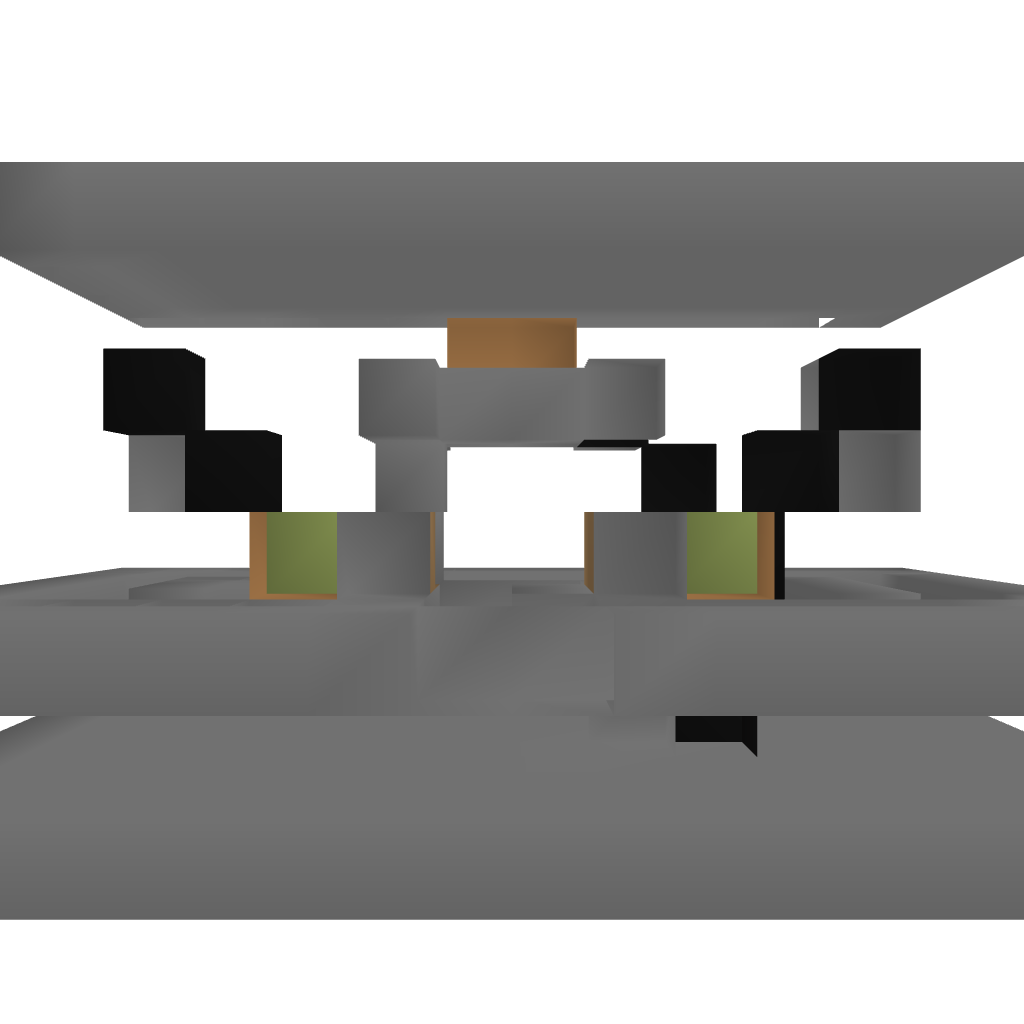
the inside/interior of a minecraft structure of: UndercoverDoor